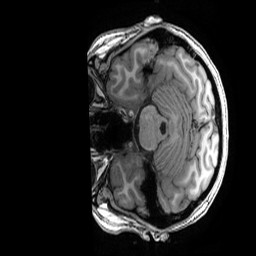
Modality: T1w
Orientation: axial